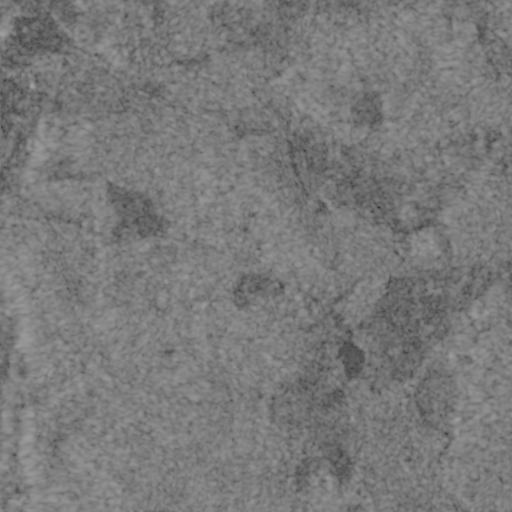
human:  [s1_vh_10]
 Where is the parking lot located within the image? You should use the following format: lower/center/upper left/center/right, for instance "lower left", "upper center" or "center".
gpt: The parking lot is located in the upper left of the image.
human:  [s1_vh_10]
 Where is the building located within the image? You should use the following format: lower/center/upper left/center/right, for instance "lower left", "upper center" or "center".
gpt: The building is located in the upper left of the image.
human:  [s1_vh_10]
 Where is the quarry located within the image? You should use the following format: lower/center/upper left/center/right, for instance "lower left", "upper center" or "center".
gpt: There is no quarry in the image.

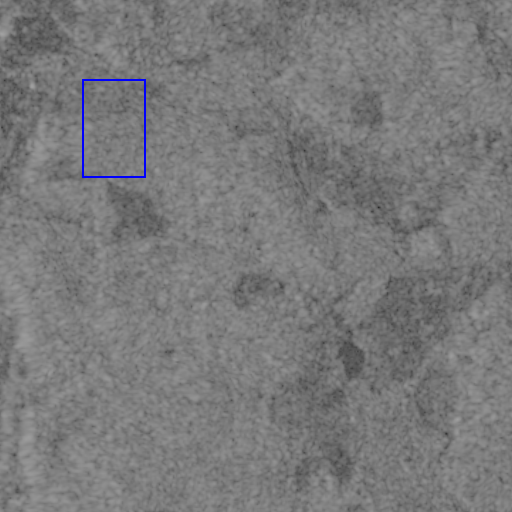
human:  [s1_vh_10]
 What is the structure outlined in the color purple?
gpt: There is no purple outline.
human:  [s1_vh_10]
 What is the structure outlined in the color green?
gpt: There is no structure outlined in green.